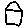
Label: house